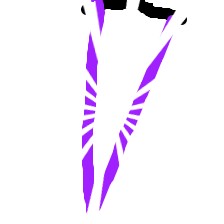
Shape: triangle